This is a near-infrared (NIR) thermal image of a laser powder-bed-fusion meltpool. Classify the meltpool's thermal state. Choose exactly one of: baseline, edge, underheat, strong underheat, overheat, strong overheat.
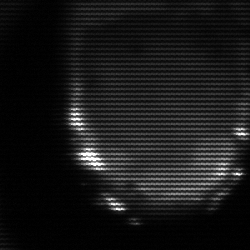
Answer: edge